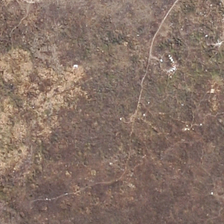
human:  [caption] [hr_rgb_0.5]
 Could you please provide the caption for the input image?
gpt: it is a large piece of bareland .

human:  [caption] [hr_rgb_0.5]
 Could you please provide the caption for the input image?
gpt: it is a large piece of bareland .

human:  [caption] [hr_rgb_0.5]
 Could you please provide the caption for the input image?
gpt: it is a large piece of bareland .

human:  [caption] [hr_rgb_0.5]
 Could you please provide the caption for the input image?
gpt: it is a large piece of bareland .

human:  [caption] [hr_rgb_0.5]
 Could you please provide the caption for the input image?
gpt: it is a large piece of bareland .